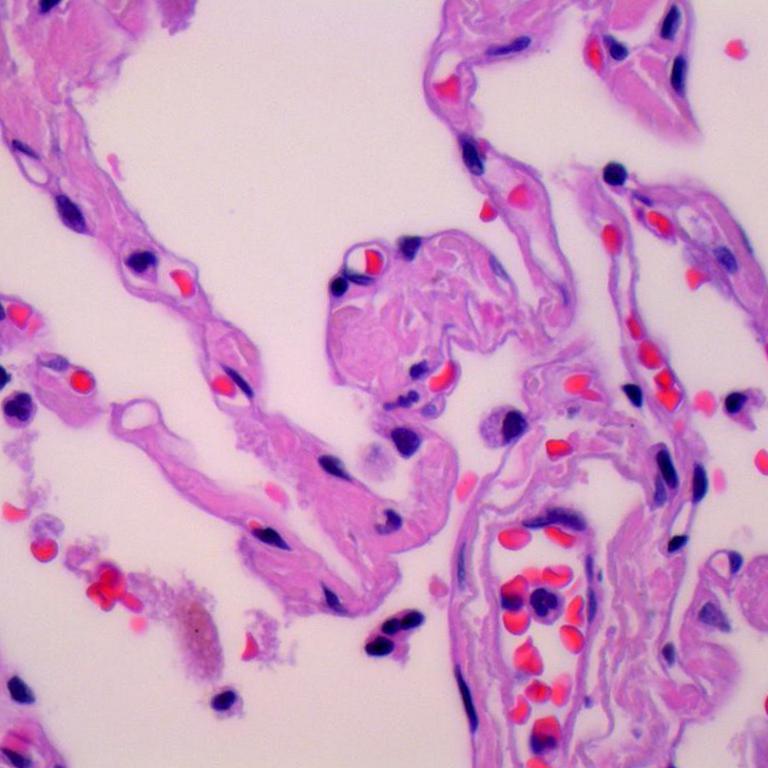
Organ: lung
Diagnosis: benign